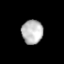
Tissue: lung
Cell type: Epithelial cells
Senescence score: 0.2278
Nuclear area (px): 502
Mean DAPI intensity: 184.185